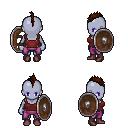
a pixel art fantasy rpg character, female body template, dark elf, purple skin, maroon pirate shirt, magenta pants, brown mohawk hairstyle, maroon shoes, shield, four views (front, back, left, right), 2x2 character sprite sheet, small pixel art, hard edges, no anti-aliasing